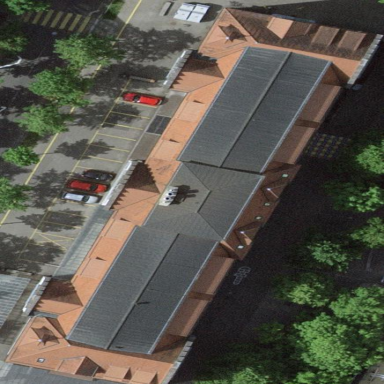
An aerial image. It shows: Public school building.